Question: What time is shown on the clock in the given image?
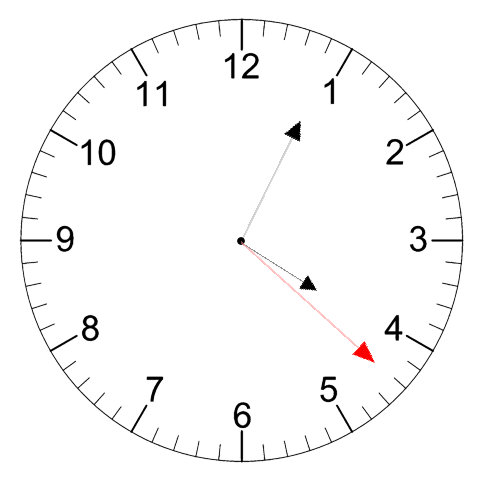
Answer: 04:04:22